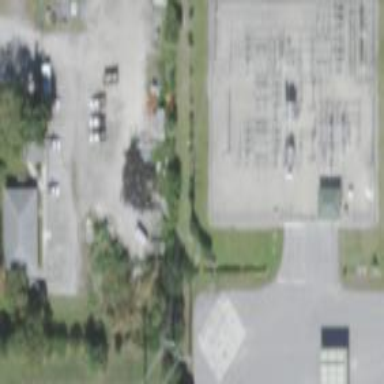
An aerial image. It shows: Outdoor distribution-level power substation enclosed by fence.